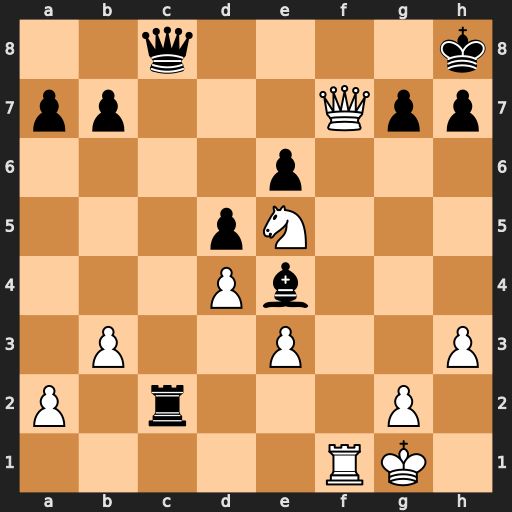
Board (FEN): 2q4k/pp3Qpp/4p3/3pN3/3Pb3/1P2P2P/P1r3P1/5RK1
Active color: w
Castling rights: -
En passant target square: -
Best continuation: Qf8+ Qxf8 Rxf8#